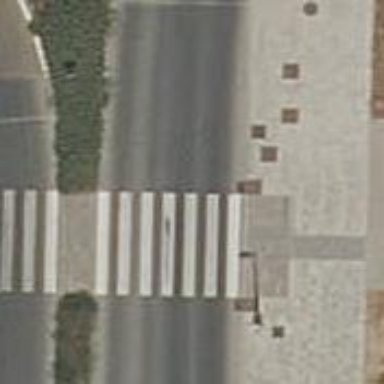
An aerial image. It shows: Zebra crossing on the road.